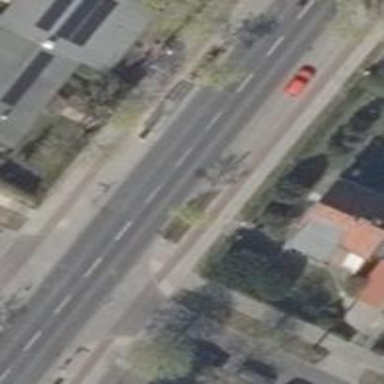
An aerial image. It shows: Public transport stop position.